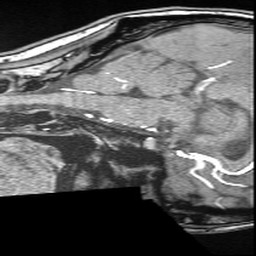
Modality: angio
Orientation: sagittal
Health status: ill
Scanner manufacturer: siemens
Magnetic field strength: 3 T
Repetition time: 0.022 s
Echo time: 0.0036 s